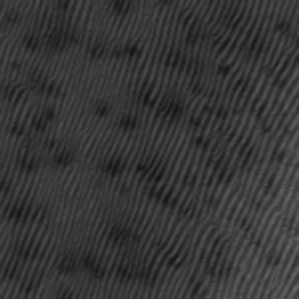
Label: frost